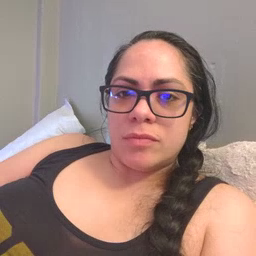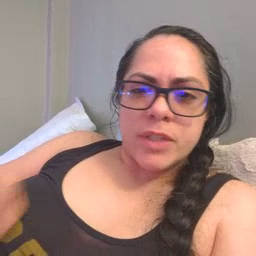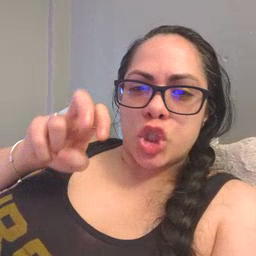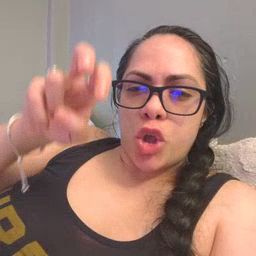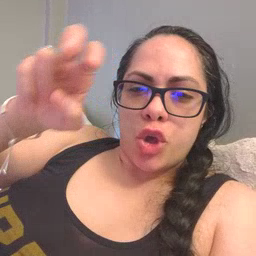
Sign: stairs